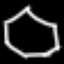
Label: octagon